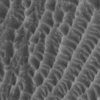
Label: not_dusty